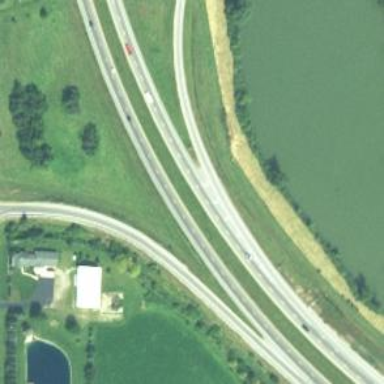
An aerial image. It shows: Trunk link highway.